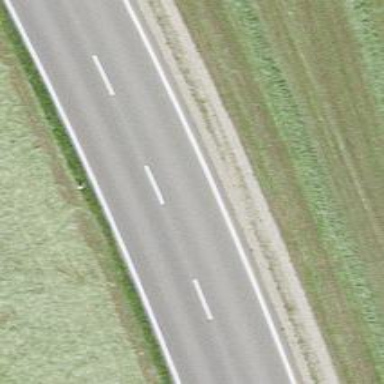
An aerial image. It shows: Tertiary road with asphalt surface.